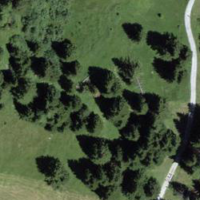
EUNIS habitat code: 44
Species observed at this site:
Cirsium heterophyllum